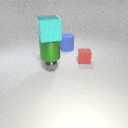
large green metal cylinder above small gray metal sphere